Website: macys
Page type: customer-info-address
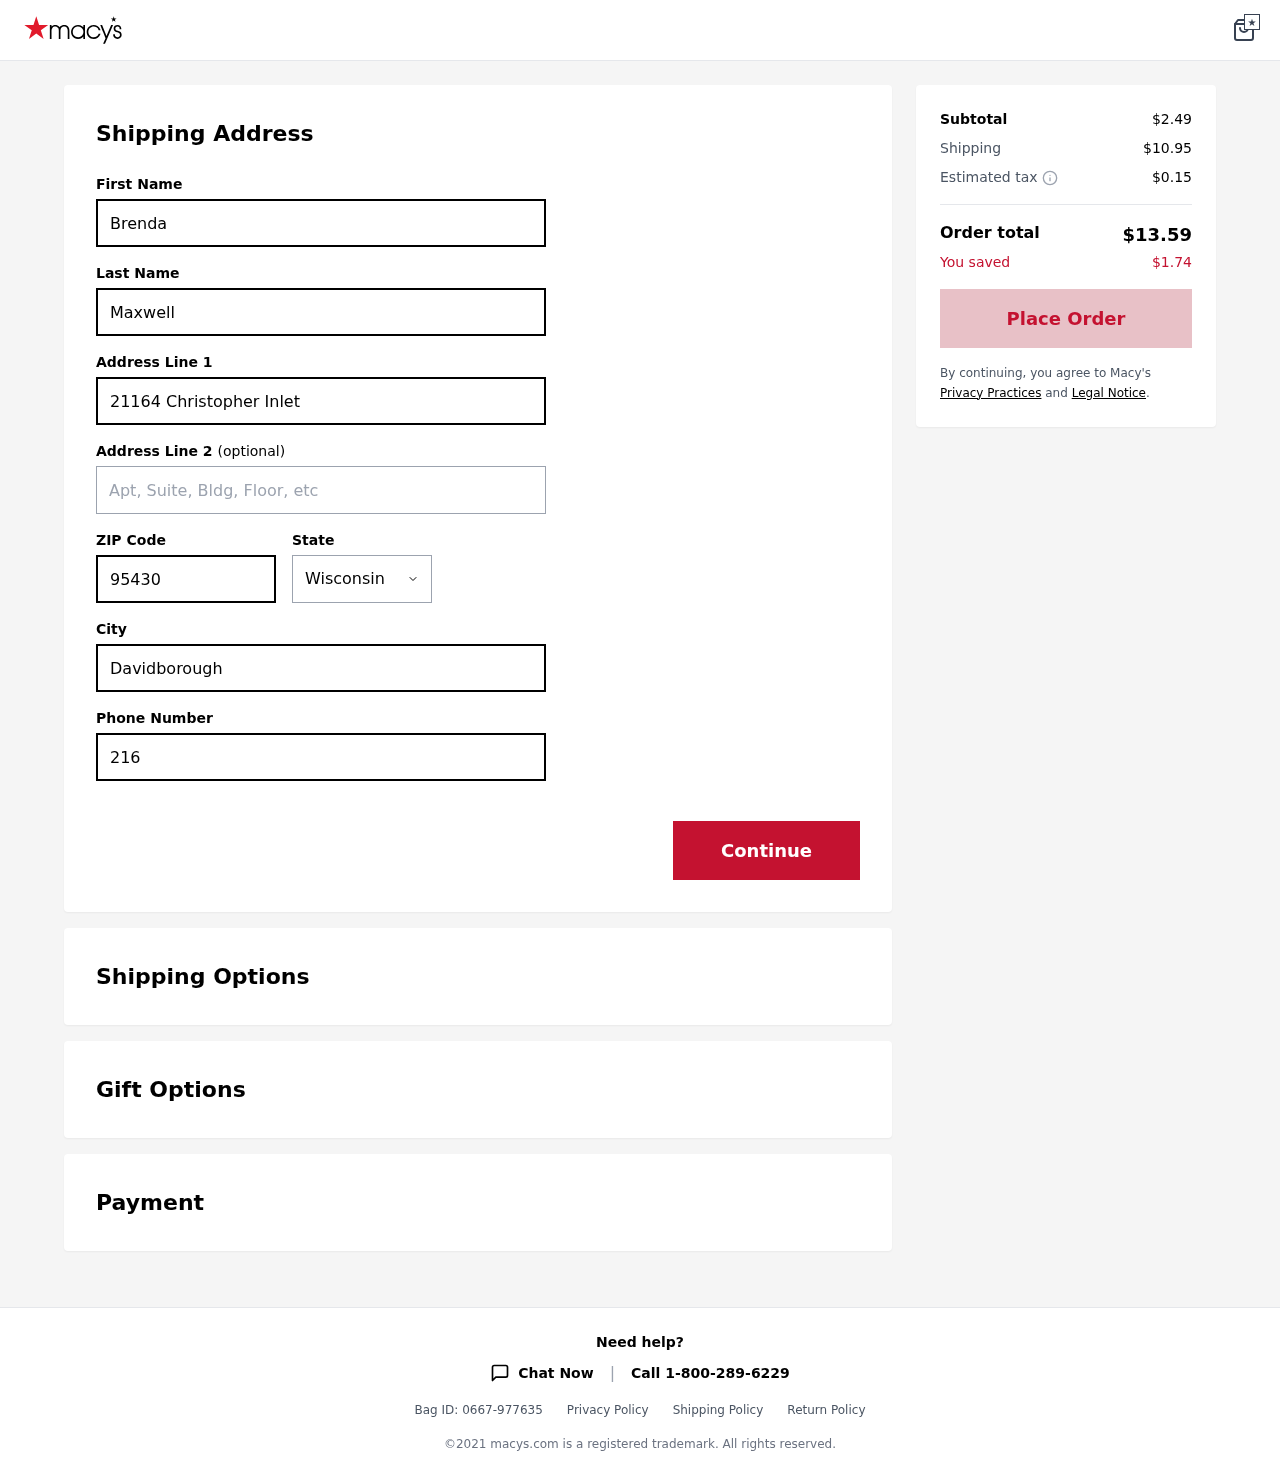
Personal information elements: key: PII_CITY
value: Davidborough
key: PII_FIRSTNAME
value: Brenda
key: PII_LASTNAME
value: Maxwell
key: PII_PHONE
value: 2164197233
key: PII_POSTCODE
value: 95430
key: PII_STATE
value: Wisconsin
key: PII_STREET
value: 21164 Christopher Inlet
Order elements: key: ORDER_SUBTOTAL
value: $2.49
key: ORDER_SHIPPING_COST
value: $10.95
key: ORDER_TAX
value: $0.15
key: ORDER_TOTAL
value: $13.59
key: ORDER_SAVINGS
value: $1.74